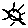
Label: sun